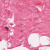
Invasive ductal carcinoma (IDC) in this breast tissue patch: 0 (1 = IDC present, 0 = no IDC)